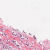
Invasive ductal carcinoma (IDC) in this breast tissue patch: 1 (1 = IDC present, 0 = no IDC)